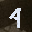
Label: 4